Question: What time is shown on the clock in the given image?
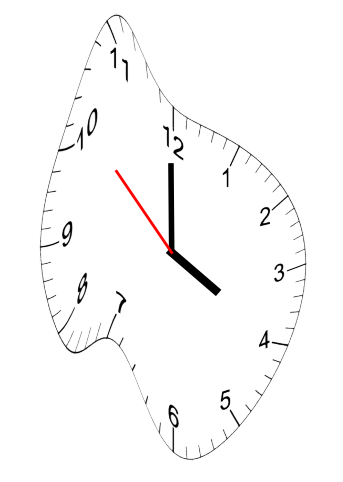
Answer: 03:59:52